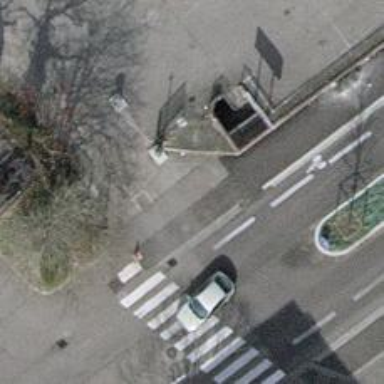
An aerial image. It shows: Lift gate barrier.